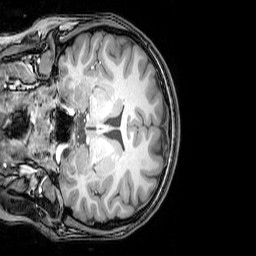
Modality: T1w
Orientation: coronal
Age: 22
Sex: female
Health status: healthy
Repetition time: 0.081 s
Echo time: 0.037 s